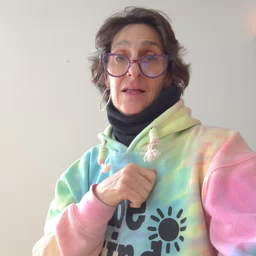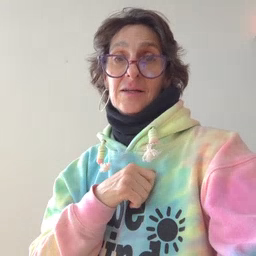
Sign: jacket